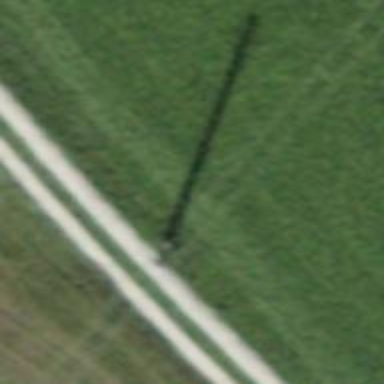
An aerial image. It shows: Minor power line.